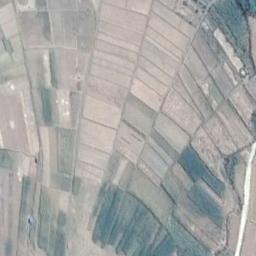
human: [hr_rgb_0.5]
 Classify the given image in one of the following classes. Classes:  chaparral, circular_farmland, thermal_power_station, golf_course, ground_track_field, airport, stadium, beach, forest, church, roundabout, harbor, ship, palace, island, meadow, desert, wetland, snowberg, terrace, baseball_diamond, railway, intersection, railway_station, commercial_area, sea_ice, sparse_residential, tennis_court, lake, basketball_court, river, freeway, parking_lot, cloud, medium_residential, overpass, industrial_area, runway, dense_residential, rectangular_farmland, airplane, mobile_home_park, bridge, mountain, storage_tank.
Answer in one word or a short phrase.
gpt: terrace